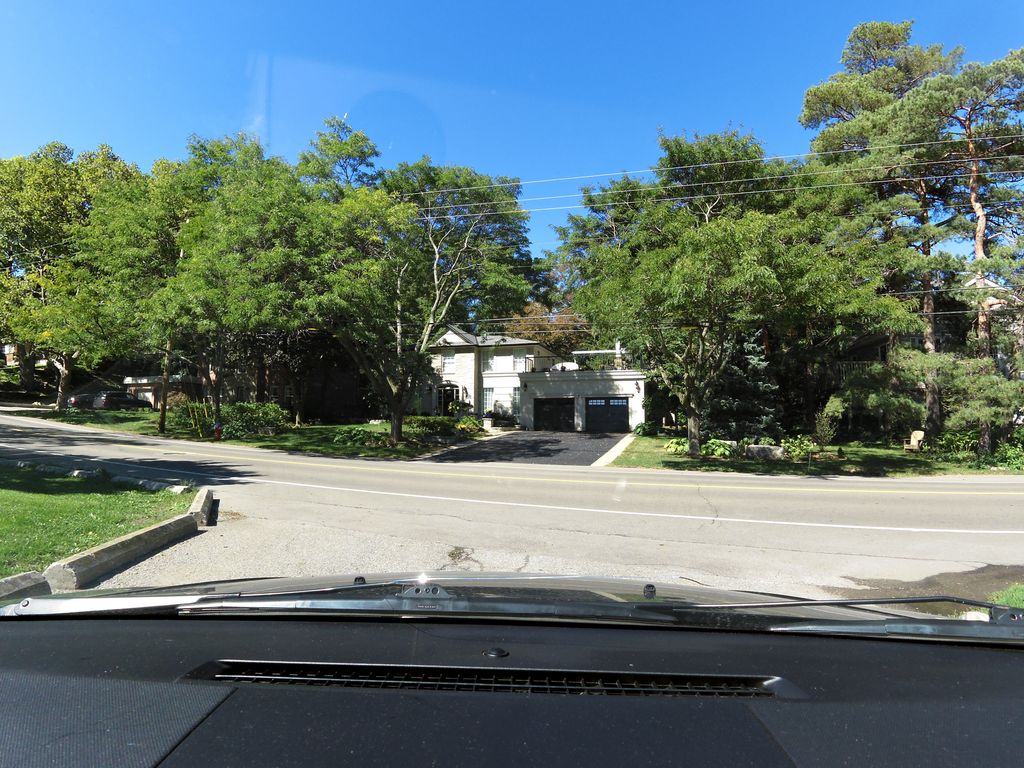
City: hamilton